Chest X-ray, PA view. Patient: 45 years old, sex F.
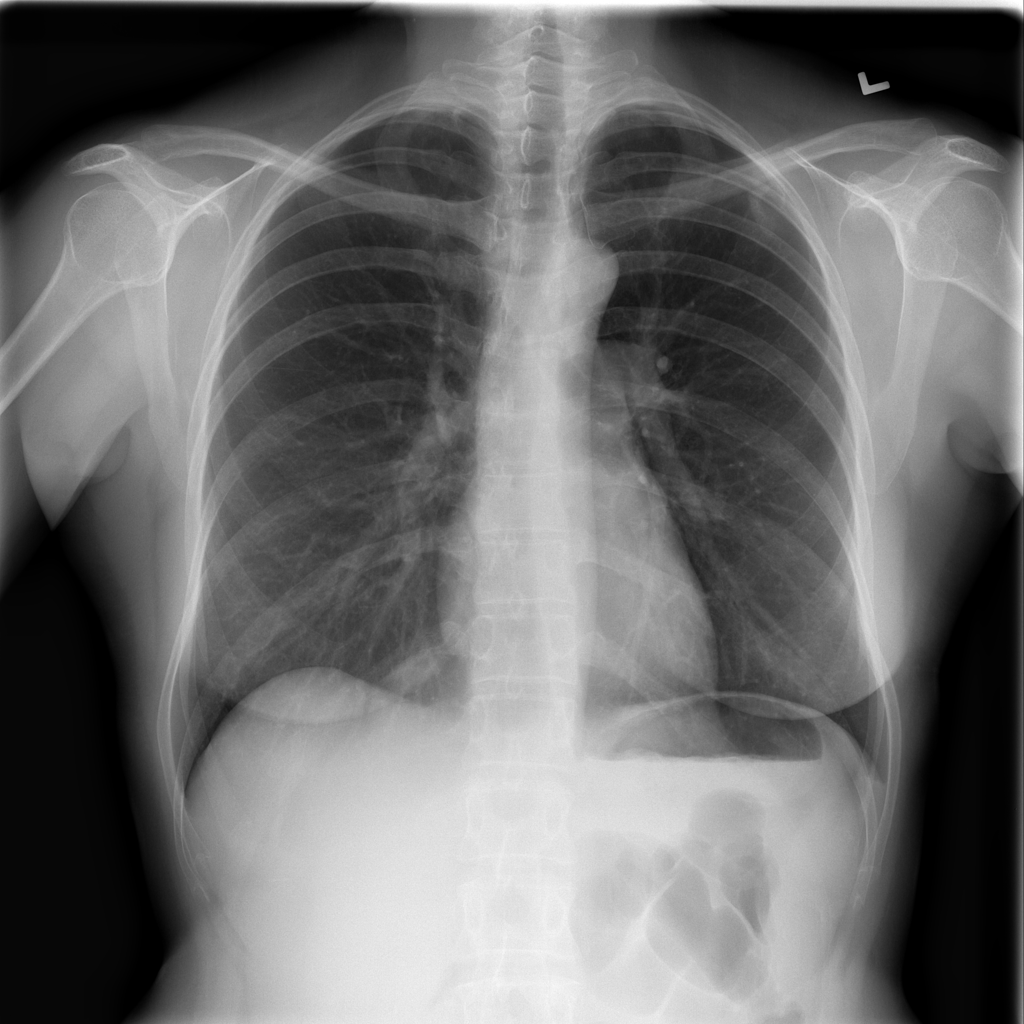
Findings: No Finding